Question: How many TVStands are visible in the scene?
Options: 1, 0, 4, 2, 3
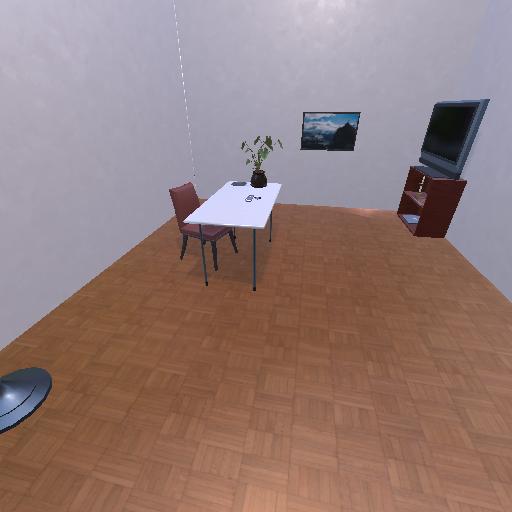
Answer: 1